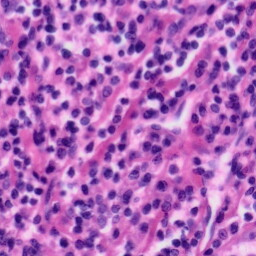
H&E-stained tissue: Tonsil